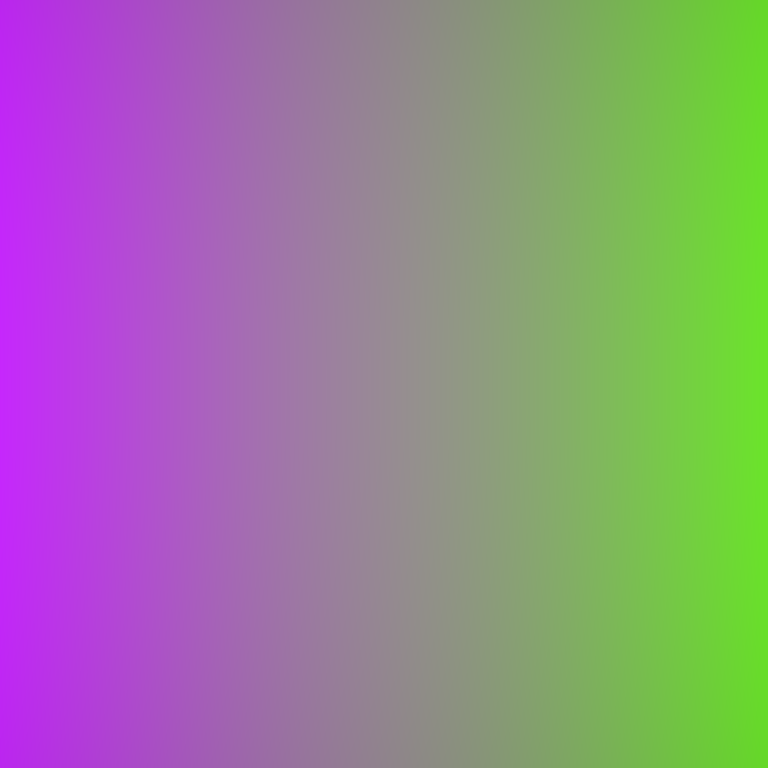
Abstract light effect, smooth gradient from violet to green, calm atmosphere, soft blend, no room, no furniture, no objects.